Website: lowes
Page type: billing-address
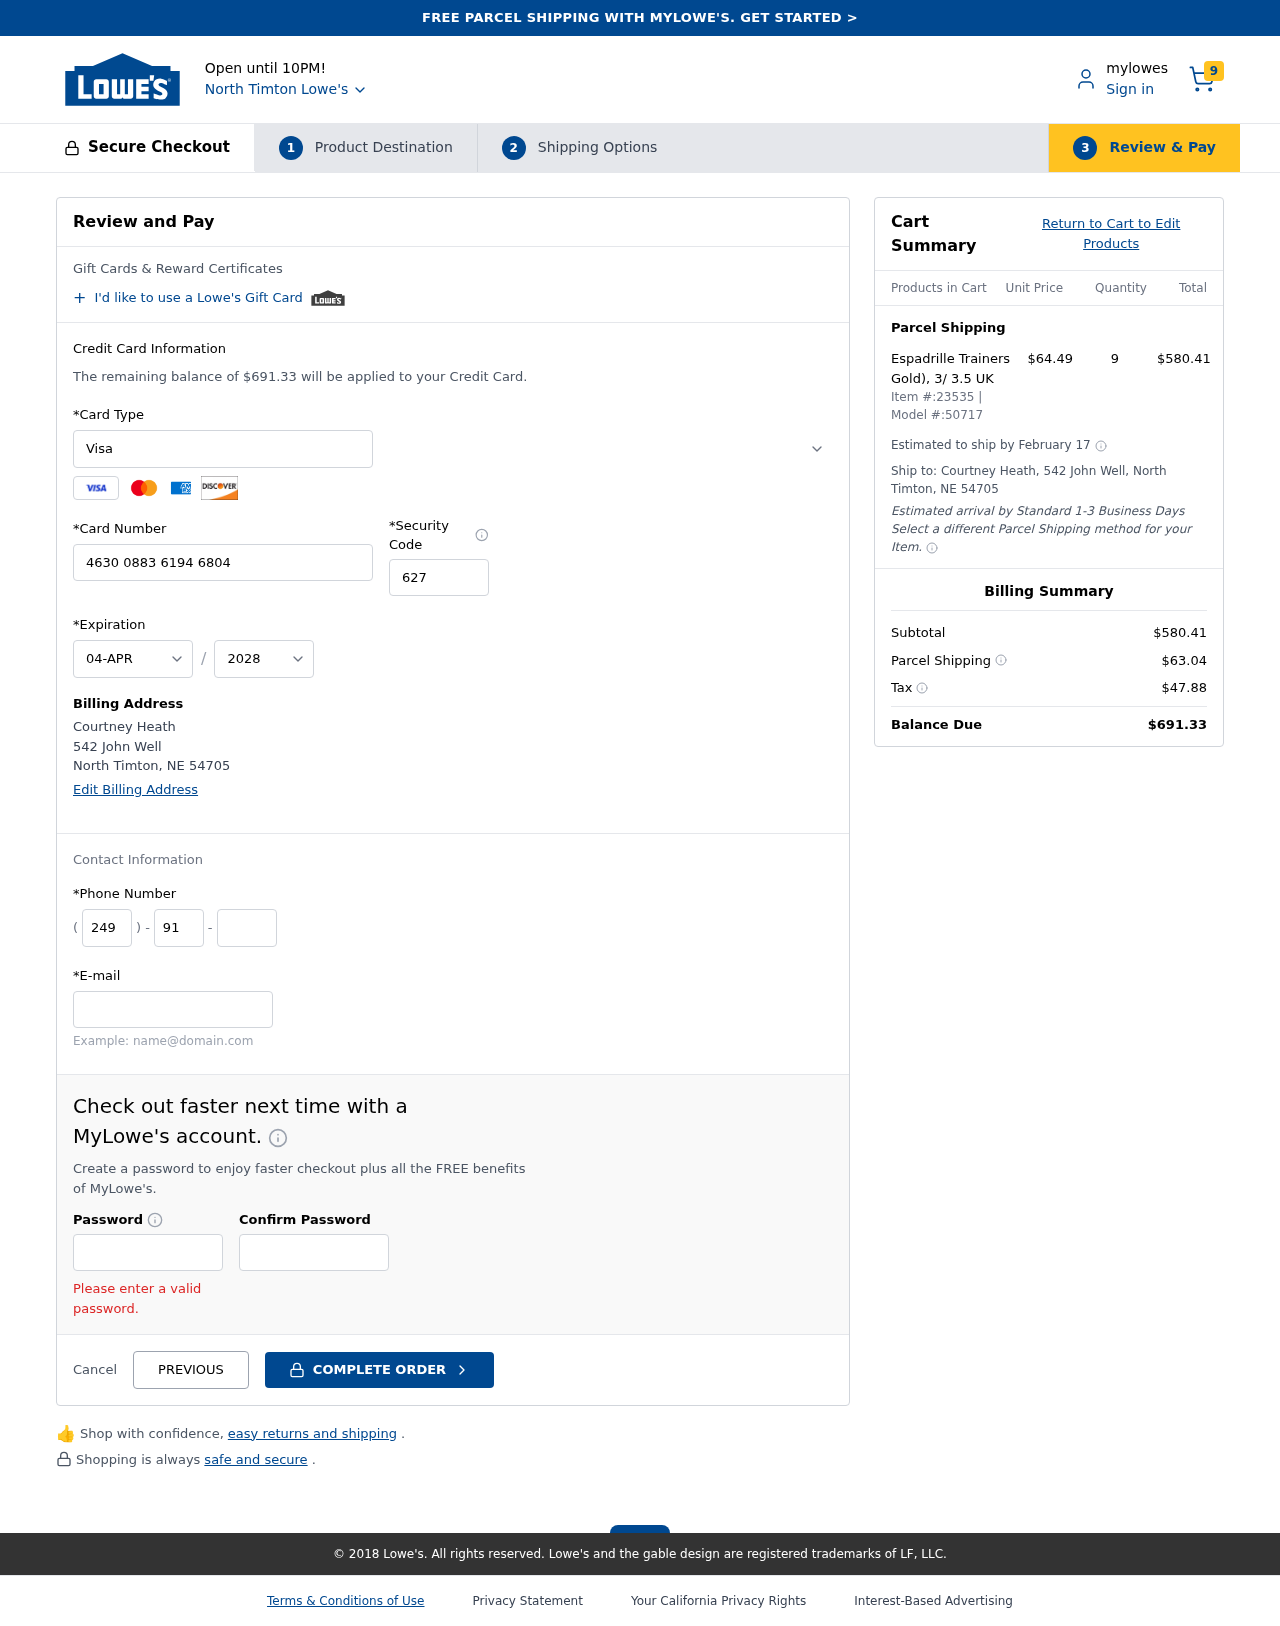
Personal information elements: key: PII_CARD_CVV
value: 627
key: PII_CARD_EXPIRY_MONTH
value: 04
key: PII_CARD_EXPIRY_YEAR
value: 28
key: PII_CARD_NUMBER
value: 4630 0883 6194 6804
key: PII_CARD_TYPE
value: Visa
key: PII_CITY
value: North Timton
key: PII_CITY_STATE_ZIP
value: North Timton, NE 54705
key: PII_EMAIL
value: courtneyheath@yahoo.com
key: PII_FULLNAME
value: Courtney Heath
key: PII_PHONE_AREA
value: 249
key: PII_PHONE_PREFIX
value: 917
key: PII_PHONE_SUFFIX
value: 5470
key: PII_STREET
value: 542 John Well
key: PII_FULLNAME2
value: Courtney Heath
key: PII_PHONE_LINE
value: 5470
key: PII_STATE_ABBR
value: NE
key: PII_POSTCODE
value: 54705
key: PII_POSTCODE_FULL
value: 54705
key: PII_CITY_STATE
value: North Timton, NE
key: PII_PHONE_LINE_NUMERIC
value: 5470
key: PII_PHONE_SUFFIX_NUMERIC
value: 5470
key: PII_POSTCODE_NUMERIC
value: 54705
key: PII_PHONE_LAST4
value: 5470
Product elements: key: PRODUCT1_NAME
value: Espadrille Trainers Gold), 3/ 3.5 UK
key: PRODUCT1_PRICE
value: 64.49
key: PRODUCT1_QUANTITY
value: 9
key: PRODUCT_ITEM_NUMBER
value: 23535
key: PRODUCT_MODEL_NUMBER
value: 50717
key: PRODUCT1_LINE_TOTAL
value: $580.41
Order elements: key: ORDER_NUM_ITEMS
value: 9
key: ORDER_TOTAL
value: $691.33
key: ORDER_SHIPPING_DATE
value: February 17
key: ORDER_SUBTOTAL
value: $580.41
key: ORDER_SHIPPING_COST
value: $63.04
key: ORDER_TAX
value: $47.88